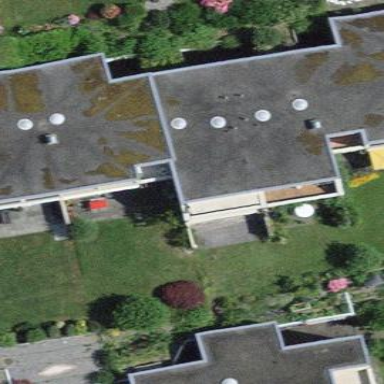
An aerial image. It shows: Terrace building.